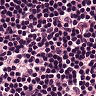
Metastatic tissue present: no